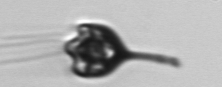
Label: Pyramimonas_longicauda